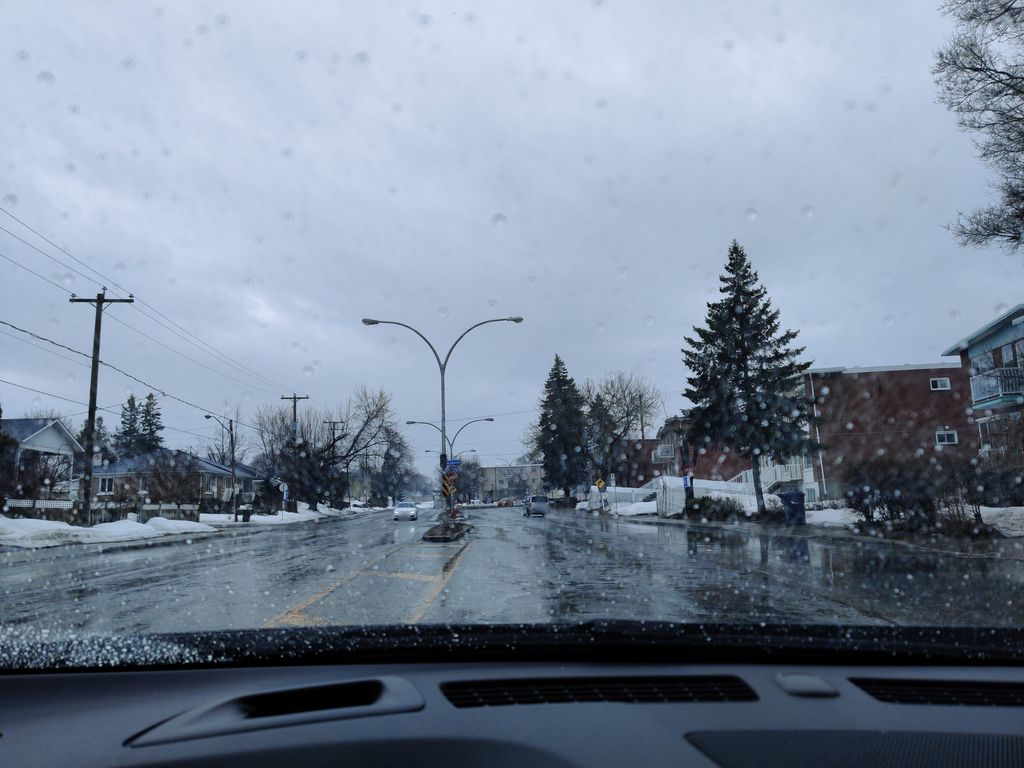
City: montreal